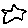
Label: star